五年级 · 变换几何
描一描，画一画，移一移。

（1）在下图中表示 $A(3,2)$
B $(9,2)$
$C(7,4)$ 三点, 顺次连接

三点得到三角形 $A B C$ 。

(2) 画出将三角形 $A B C$ 向上平移 3 个单位后的图形。


(1) 学校的位置是 \$ \qquad \$ $;$

$(7,5)$ 是 \$ \qquad \$
（2）聪聪家在商场以西 300 米, 再往南 200 米处, 聪聪家的位置

是 \$ \qquad \$
25


(1) 球员 $A$ 的位置是 \$ \qquad \$球员 $E$ 的位置是 \$ \qquad \$
(2) 球员 $B$ 的位置是 \$ \qquad \$球员 $F$ 的位置是 \$ \qquad \$

（3）球员 G 的位置是（ $3,5 ）$ ，球员 $\mathrm{H}$ 的位置是 $(5,6)$ ， 请你在图

上画出来。
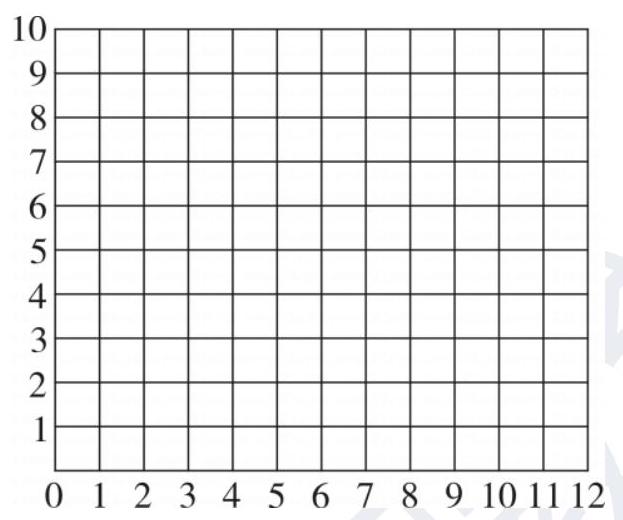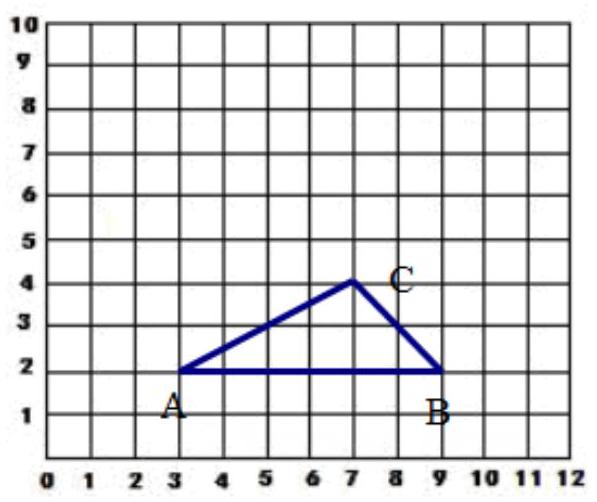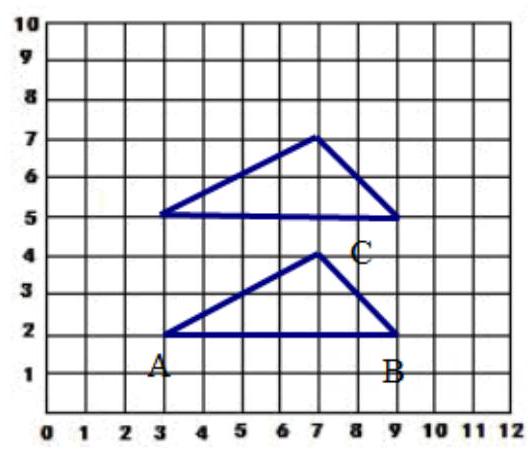
答案: (1) 解:（2）解：